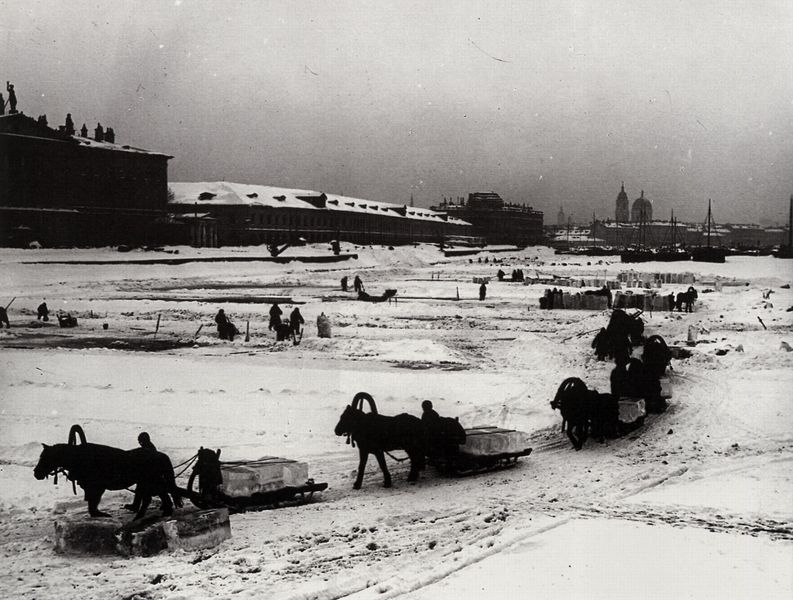
Titel: Auf der Neva: Abtransport von Eis am Tuckov-Kai, von der Börsenbrücke aus gesehen. St. Petersburg
Künstler: Russischer Photograph
Schlagwörter: dunkel, himmel, mann, schatten, fluss, landschaft, menschen, see, stadt, grau, hell, hintergrund, licht, männer, schwarz, weiss, dach, eis, schnee, weg, häuser, kalt, weite, flach, kirche, pferd, pferde, schornstein, turm, schiffe, russland, dächer, mauer, schornsteine, winter, ziehen, hafen, wagen, kuppel, masten, foto, fotografie, türme, schwarz-weiss, photo, schlitten, gespann, gefroren, eisblöcke, schlittenfahrt